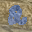
Label: 2